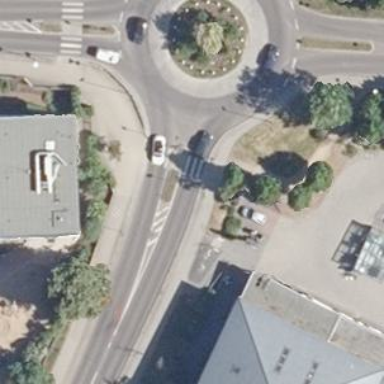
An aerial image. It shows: Uncontrolled zebra crossing with central island.